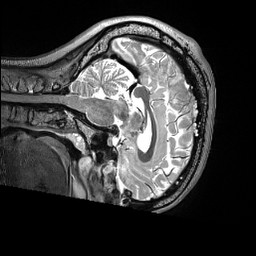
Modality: T2w
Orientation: sagittal
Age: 27
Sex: female
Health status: healthy
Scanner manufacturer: siemens
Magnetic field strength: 3 T
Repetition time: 3.2 s
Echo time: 0.563 s